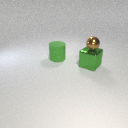
large green rubber cylinder to the left of large green metal cube